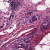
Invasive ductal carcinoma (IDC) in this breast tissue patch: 0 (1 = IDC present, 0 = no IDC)